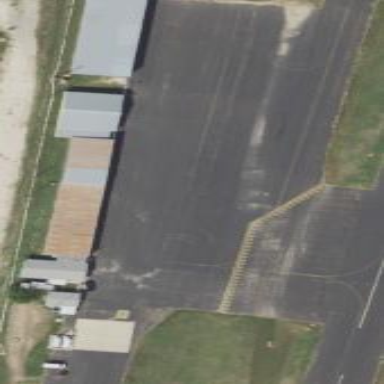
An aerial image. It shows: Apron paved with asphalt at the airport.